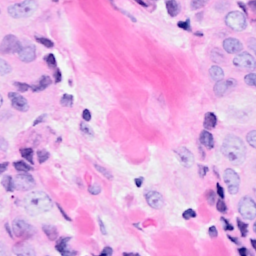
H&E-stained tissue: Breast